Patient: sex M, age 47
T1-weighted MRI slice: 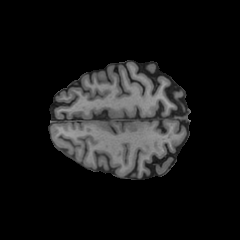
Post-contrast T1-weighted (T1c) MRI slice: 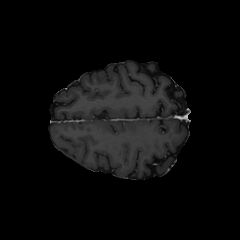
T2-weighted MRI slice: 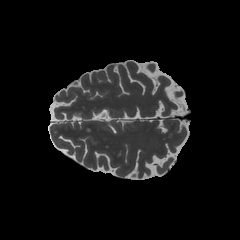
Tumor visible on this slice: no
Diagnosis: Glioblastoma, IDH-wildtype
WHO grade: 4